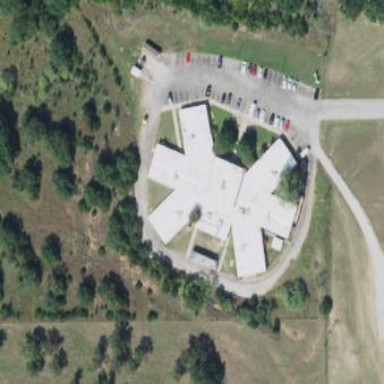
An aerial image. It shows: Nursing home building.